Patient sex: M
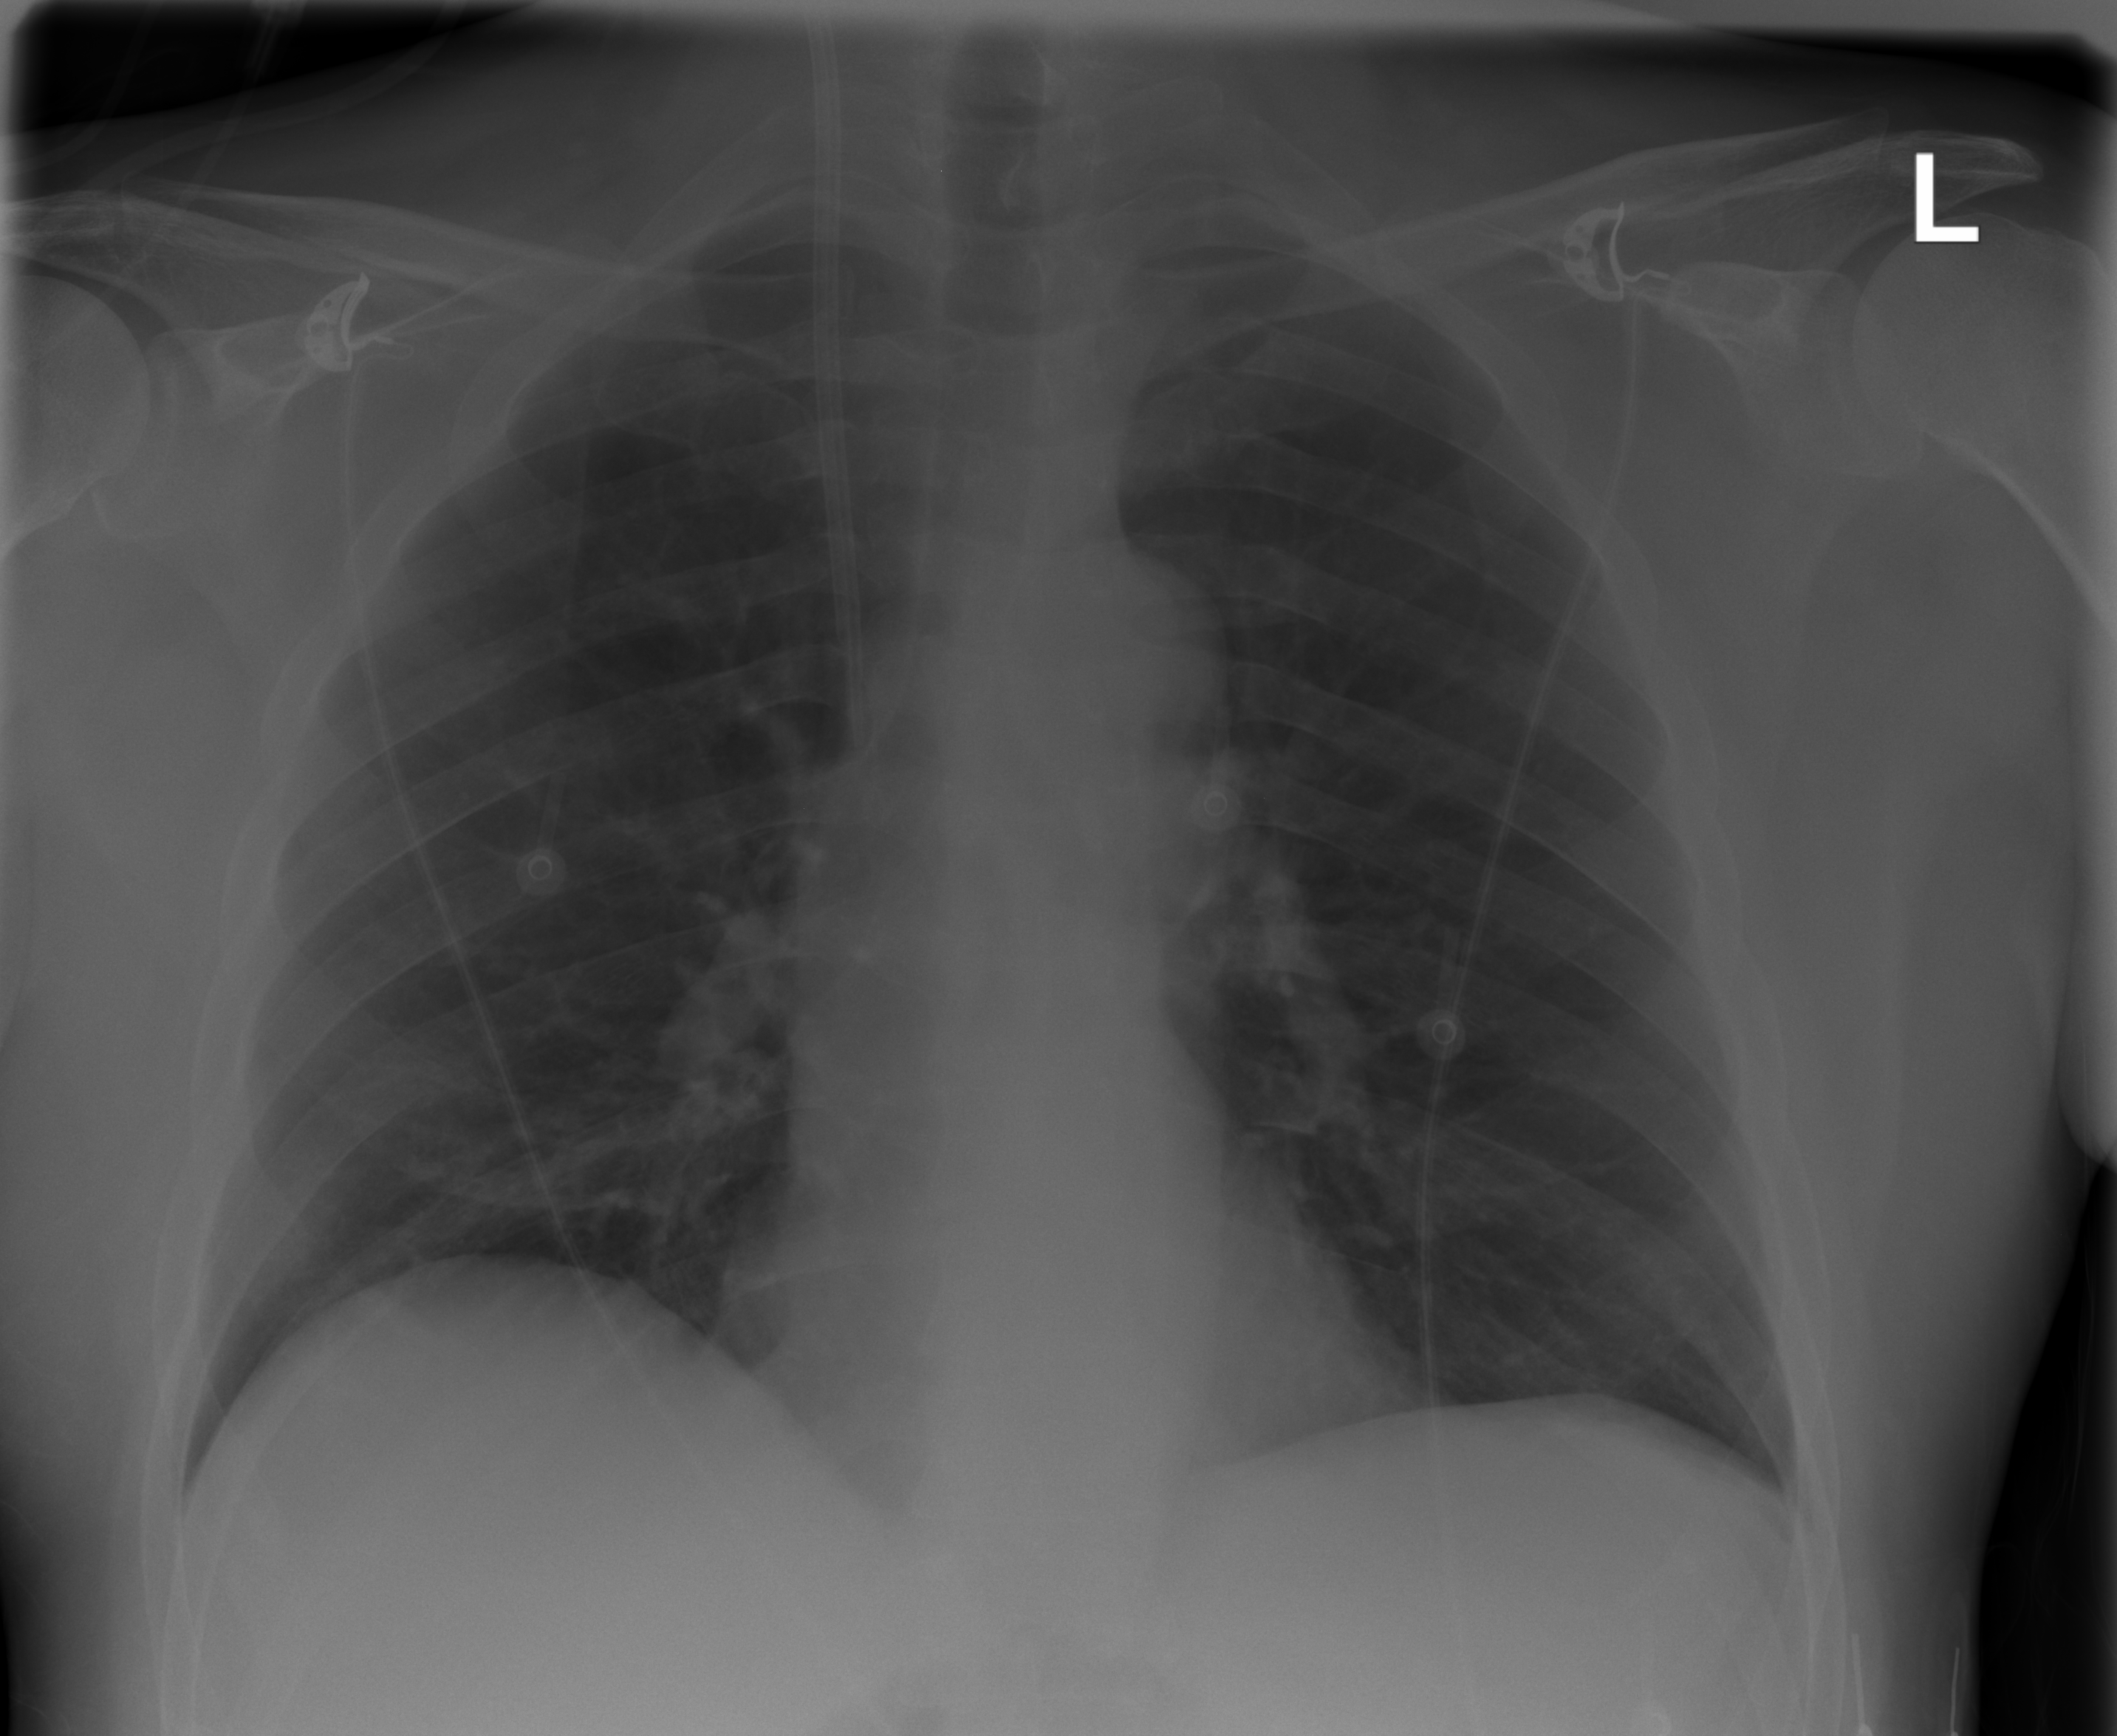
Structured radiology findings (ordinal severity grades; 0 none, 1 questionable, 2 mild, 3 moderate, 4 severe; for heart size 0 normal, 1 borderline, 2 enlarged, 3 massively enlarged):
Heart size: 0
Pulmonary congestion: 0
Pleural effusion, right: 0
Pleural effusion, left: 0
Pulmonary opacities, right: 0
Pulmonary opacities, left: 0
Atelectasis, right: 1
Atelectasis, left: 1